Chest X-ray. View position: PA
Patient age: 41
Patient sex: M
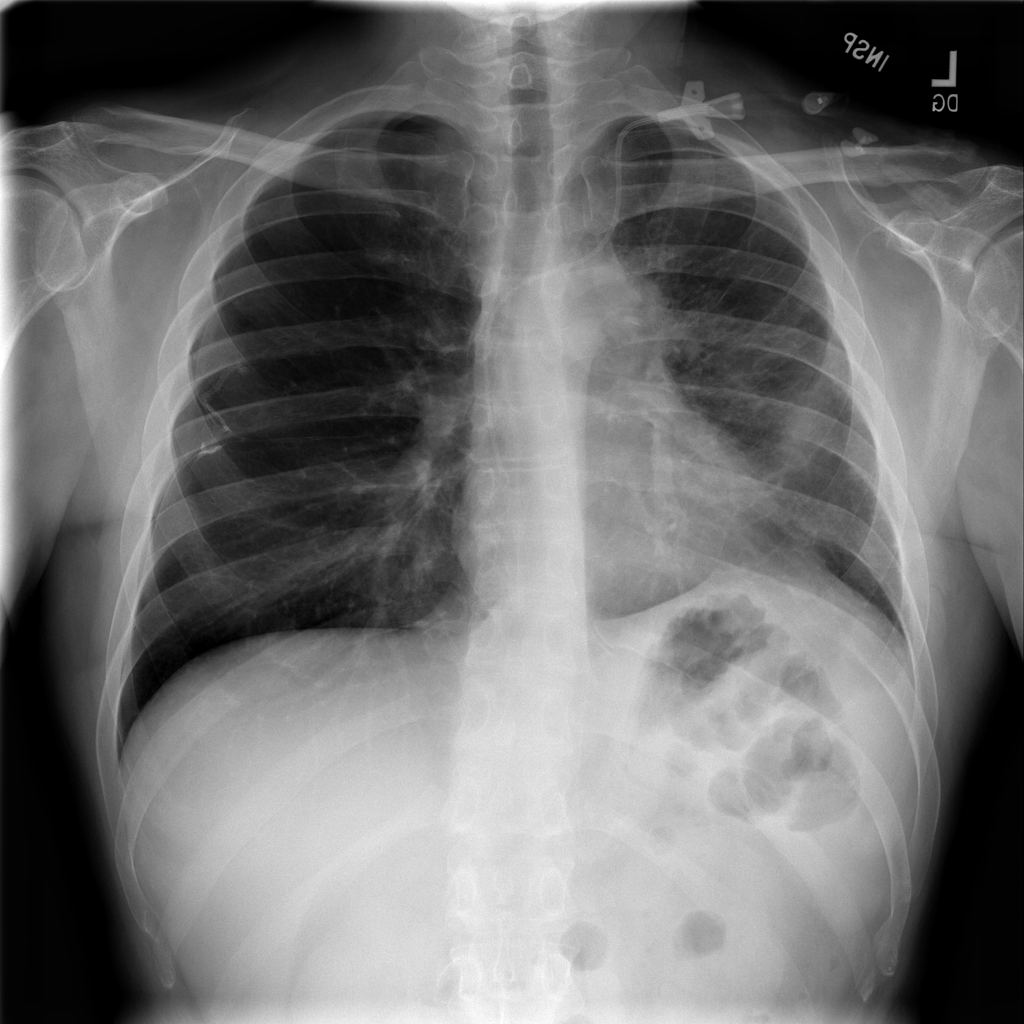
Finding: Pneumothorax